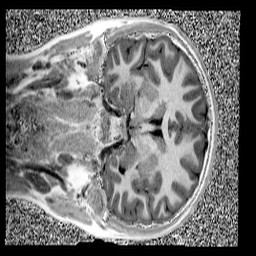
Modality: UNIT1
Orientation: coronal
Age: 13
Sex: male
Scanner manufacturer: siemens
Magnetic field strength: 3 T
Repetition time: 4 s
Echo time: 0.00299 s